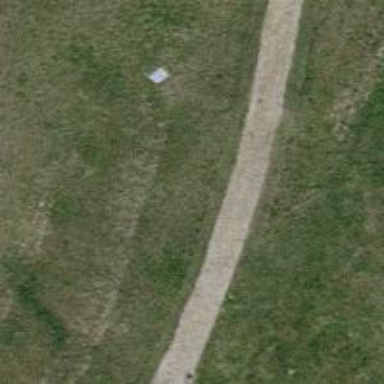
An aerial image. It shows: Unpaved driveway that serves as service road.